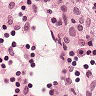
Metastatic tissue present: no